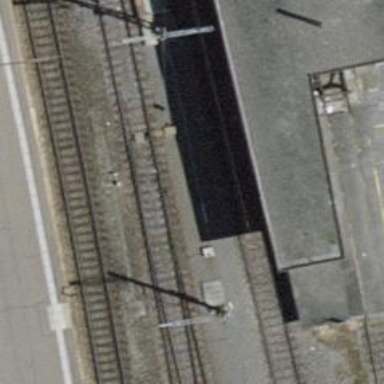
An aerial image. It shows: Railway switch.